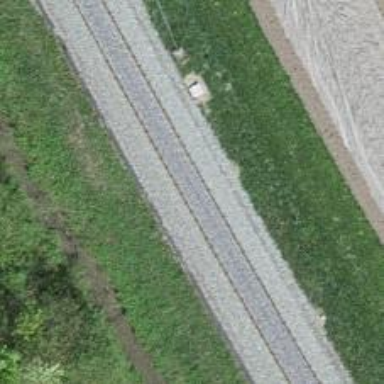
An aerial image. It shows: Single-track electrified railway with contact line.